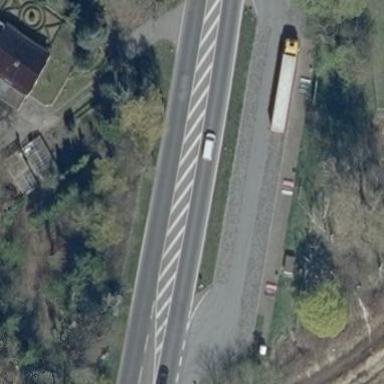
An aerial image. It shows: Rest area along the road.